Current action and preconditions to check: trajectory_clear

Your task: For each precondition in the list above, predict whether it will hold at this action.

Consider the current scene as observed from the mobile robot's camera, and analyze the predicted future states of all dynamic agents (e.g., people, animals, vehicles, or any moving entities) within the NEXT SECOND.

IMPORTANT: Only answer "very likely" if you are absolutely certain—based on strong, clear evidence—that a dynamic agent will violate the precondition in the predicted future state. Do NOT answer "very likely" for unlikely, ambiguous, or low-probability risks.

Ask yourself for each precondition: Is there a high probability, with clear and convincing evidence, that the predicted future states of any dynamic agent will interfere with the predicted future state of the currently executing action within the NEXT SECOND, causing that precondition to fail?

Assess the risk level based on these predictions. Use "likely" or "very likely" if motions create a clear risk of interference.

Use "neutral" or "improbable" if agents are nearby but their predicted paths are clearly diverging or non-conflicting.

Failure Risk Categories: "very improbable", "improbable", "neutral", "likely", "very likely"

Answer Format: Output ONLY the probability_of_failure value from these categories: "very improbable", "improbable", "neutral", "likely", "very likely"

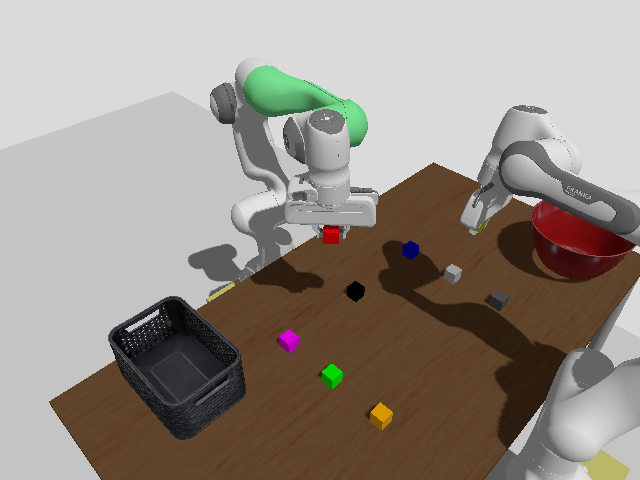

Answer: very improbable